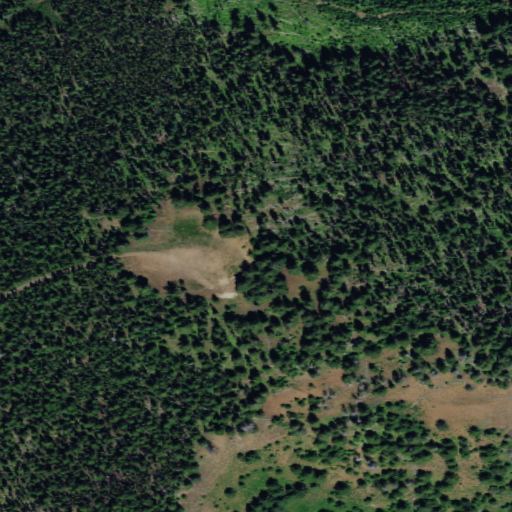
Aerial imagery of ridge(s) in Washington named Horse Pasture Ridge containing evergreen forest, open development, and shrub